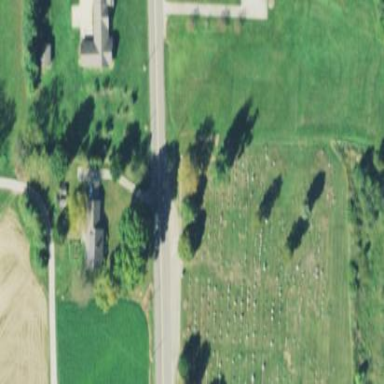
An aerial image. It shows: Grave yard.